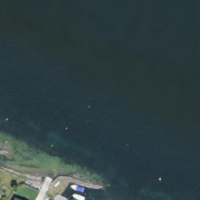
EUNIS habitat code: 14
Species observed at this site:
Mergus merganser